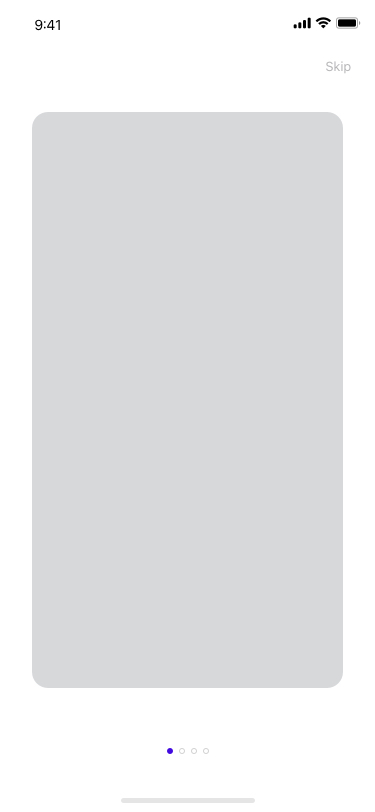
Text in this UI design:
Skip